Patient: sex F, age 39
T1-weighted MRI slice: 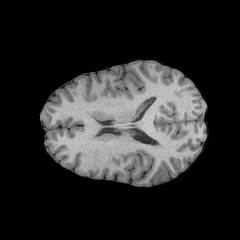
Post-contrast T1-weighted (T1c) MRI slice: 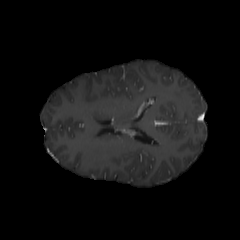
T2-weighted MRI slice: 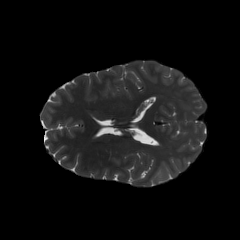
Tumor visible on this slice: yes
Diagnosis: Astrocytoma, IDH-mutant
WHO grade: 4